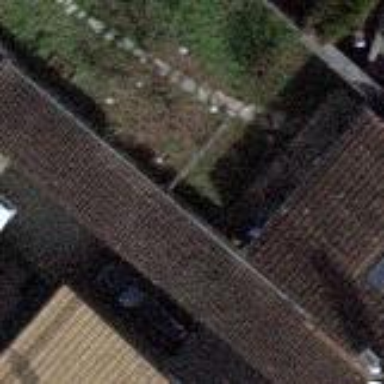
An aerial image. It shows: View of roof of building.